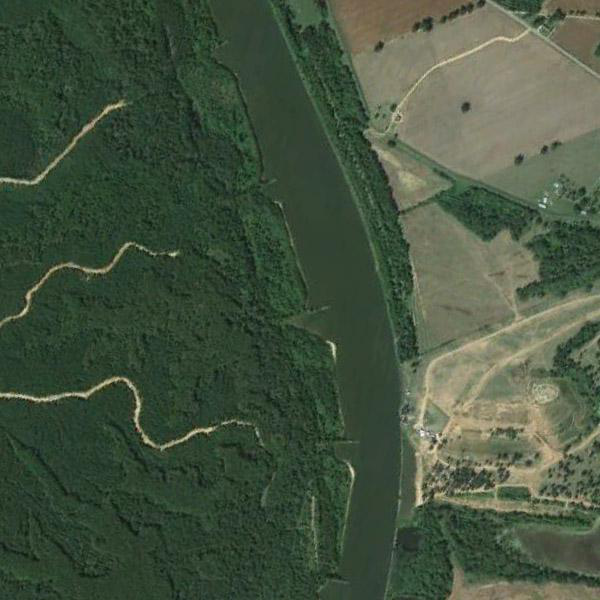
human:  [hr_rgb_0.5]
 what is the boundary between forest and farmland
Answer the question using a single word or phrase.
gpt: river